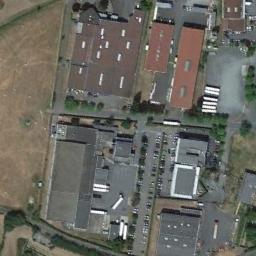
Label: industrial_area